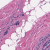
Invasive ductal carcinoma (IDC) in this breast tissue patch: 0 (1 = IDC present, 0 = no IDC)